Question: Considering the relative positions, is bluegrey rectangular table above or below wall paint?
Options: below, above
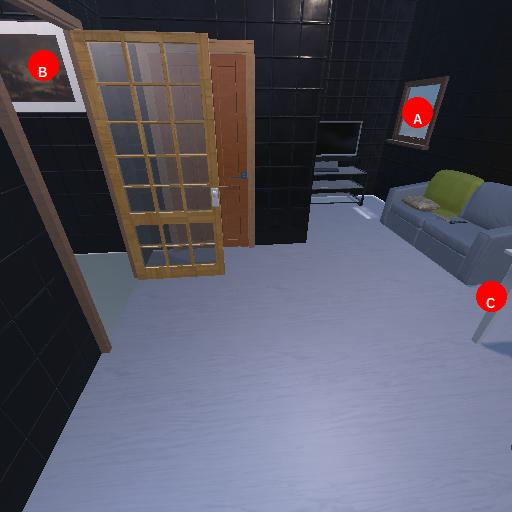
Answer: below